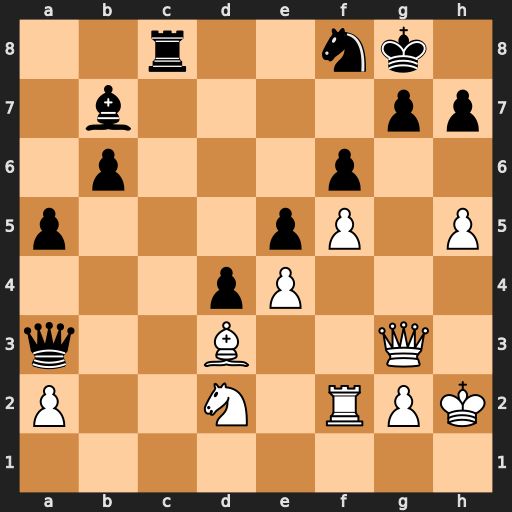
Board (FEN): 2r2nk1/1b4pp/1p3p2/p3pP1P/3pP3/q2B2Q1/P2N1RPK/8
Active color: w
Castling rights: -
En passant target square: -
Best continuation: Bc4+ Rxc4 Qxa3